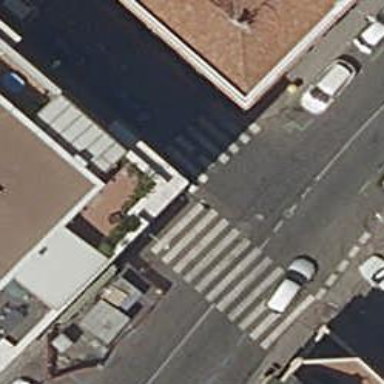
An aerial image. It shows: Marked road crossing.